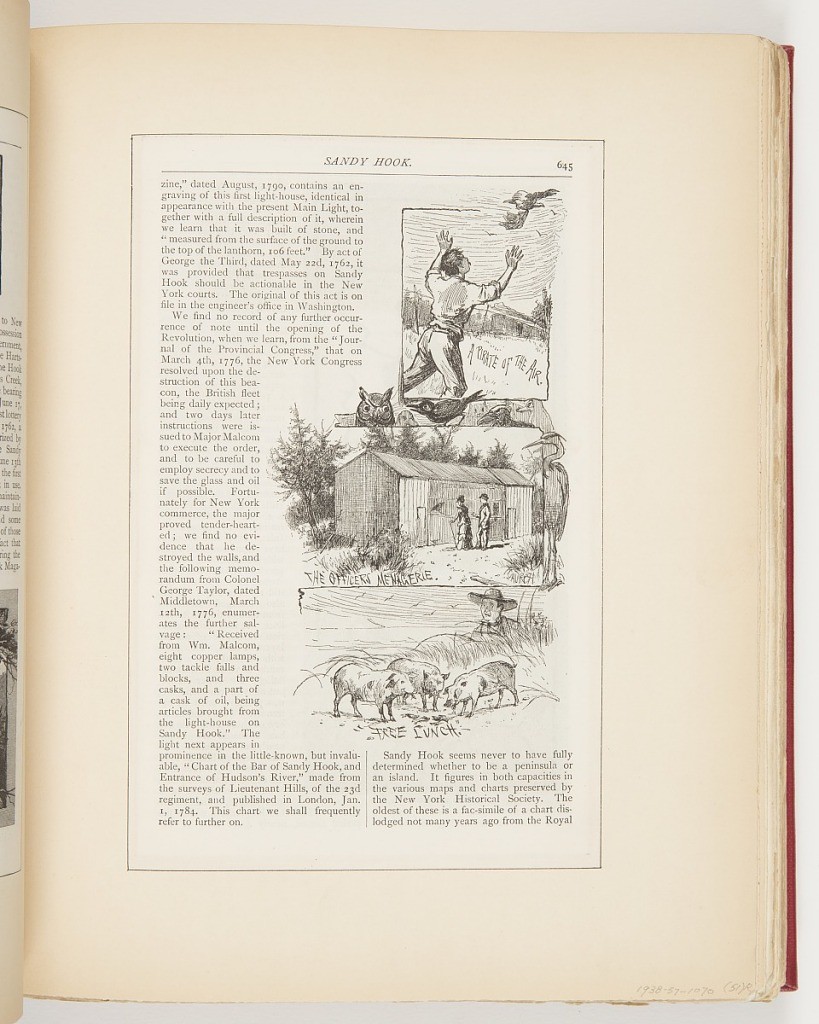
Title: A Pirate of the Air, The Officers Menagerie, Free Lunch, Illustrations for Scribner's Monthly (XVIII, No. 5, September 1879, p. 645)
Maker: Frederick Stuart Church, American, 1842–1924
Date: September 1879
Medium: Printed in black ink on paper
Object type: Ephemera
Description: Article clipping from Scribner's Monthly on the history on Sandy Hook. Three images. In the top illustration, a man runs after a flying bird that has stolen a piece of cloth from him. In the middle illustration, a man and woman look into a menagerie. In the bottom image, a group of pigs eat the fish caught by a fisherman, who looks on in distress.